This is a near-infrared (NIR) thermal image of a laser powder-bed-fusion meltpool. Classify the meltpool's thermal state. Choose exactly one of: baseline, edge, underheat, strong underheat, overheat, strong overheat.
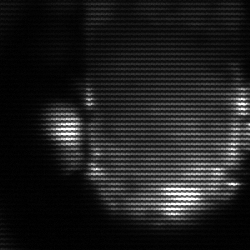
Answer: baseline